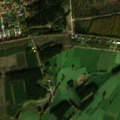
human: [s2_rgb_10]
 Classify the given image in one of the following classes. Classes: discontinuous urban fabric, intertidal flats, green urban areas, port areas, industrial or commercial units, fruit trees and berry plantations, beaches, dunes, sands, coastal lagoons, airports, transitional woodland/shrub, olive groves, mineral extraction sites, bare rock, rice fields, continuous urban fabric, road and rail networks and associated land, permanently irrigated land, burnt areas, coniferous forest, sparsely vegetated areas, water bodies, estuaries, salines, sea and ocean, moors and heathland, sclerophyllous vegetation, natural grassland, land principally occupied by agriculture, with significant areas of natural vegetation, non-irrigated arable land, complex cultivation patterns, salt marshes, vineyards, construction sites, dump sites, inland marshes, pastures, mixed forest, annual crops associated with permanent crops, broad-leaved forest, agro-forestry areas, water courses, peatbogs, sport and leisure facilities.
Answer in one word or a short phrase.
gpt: discontinuous urban fabric, industrial or commercial units, pastures, coniferous forest, moors and heathland